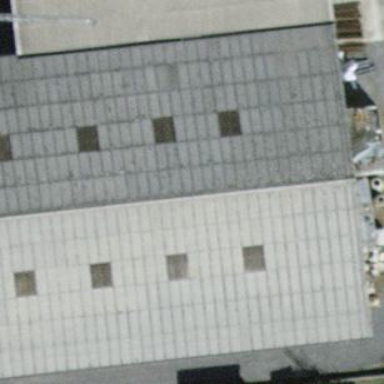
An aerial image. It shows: Industrial building.